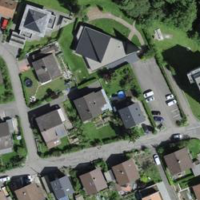
EUNIS habitat code: 54
Species observed at this site:
Convallaria majalis
Lamium galeobdolon